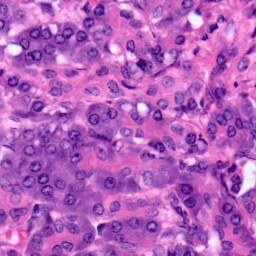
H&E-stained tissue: Pancreatic